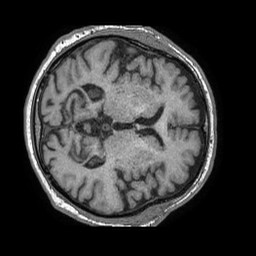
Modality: T1w
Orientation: axial
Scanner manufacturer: philips
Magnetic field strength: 1.5 T
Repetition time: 0.007551 s
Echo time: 0.003433 s